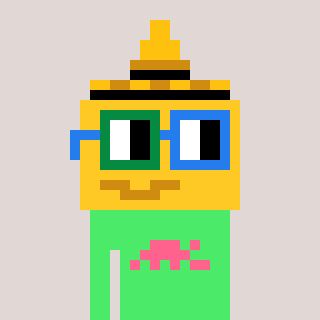
a pixel art character with square green and blue glasses, a mustard-shaped head and a teal-colored body on a warm background